Brain MRI, t1w sequence, axial 2D slice.
Patient: age 26, sex F, weight 90 kg, height 1.9 m
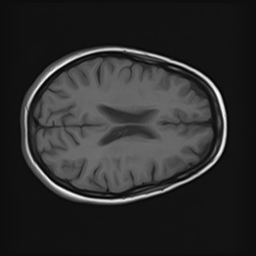